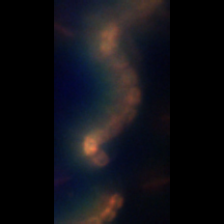
Taxon: Chaetoceros
Group: Diatoms